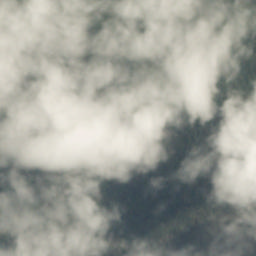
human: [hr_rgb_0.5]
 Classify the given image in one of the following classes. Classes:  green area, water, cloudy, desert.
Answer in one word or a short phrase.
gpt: cloudy